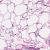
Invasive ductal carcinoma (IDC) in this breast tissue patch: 0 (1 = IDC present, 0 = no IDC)